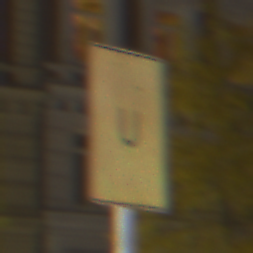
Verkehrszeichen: AnkuendigungOderFortsetzungUmleitungOhnePfeilsymbol
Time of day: Night
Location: Outdoor (Urban)
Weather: Clear
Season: NotSpecified
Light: Artificial